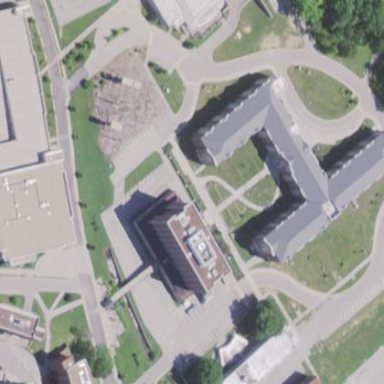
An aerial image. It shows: Dormitory building.